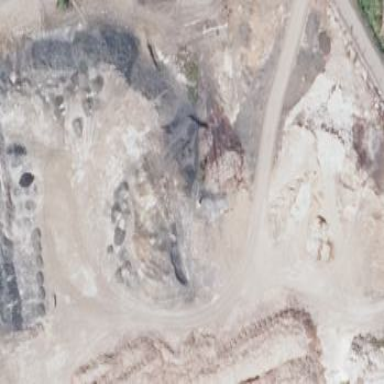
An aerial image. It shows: Quarry area.